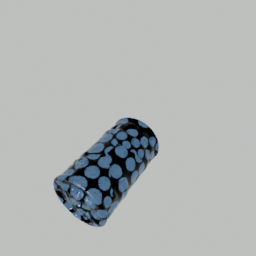
Label: tools